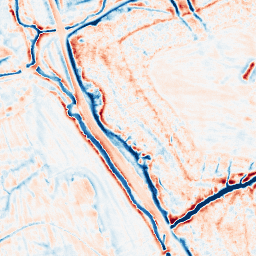
Category: edge_preserving
Decomposition family: bilateral
Decomposition parameters: d: 15
sigma_color: 150
sigma_space: 100
Upsampling method: sinc_blackman
Upsampling parameters: scale: 2
kernel_size: 16
Upsampling scale: 2